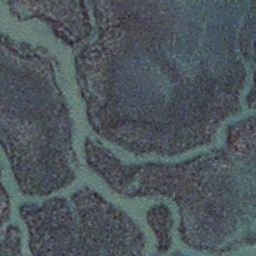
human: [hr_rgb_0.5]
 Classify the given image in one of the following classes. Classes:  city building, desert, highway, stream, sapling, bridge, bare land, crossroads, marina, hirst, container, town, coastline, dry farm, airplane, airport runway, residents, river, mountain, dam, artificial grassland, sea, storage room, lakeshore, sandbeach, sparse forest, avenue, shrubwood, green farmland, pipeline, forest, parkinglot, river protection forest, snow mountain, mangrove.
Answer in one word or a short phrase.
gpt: stream